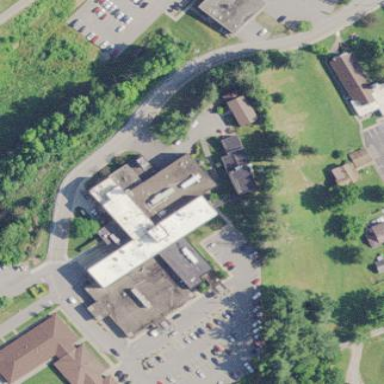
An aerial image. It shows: Hospital building.